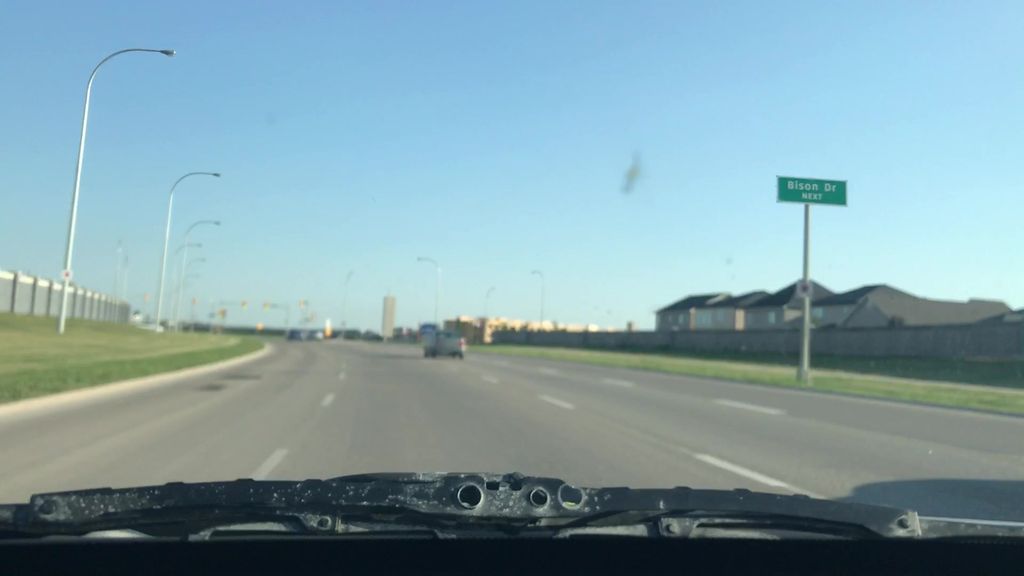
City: winnipeg